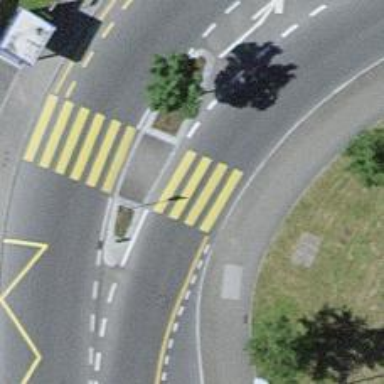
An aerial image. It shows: Uncontrolled zebra crossing with notable zebra markings.